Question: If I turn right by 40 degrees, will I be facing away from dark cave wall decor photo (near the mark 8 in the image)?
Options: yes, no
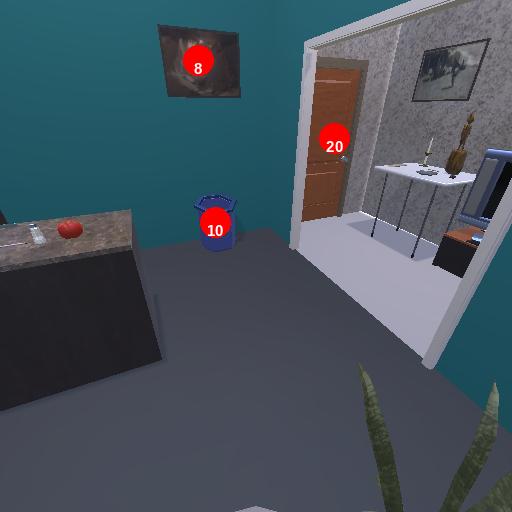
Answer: yes